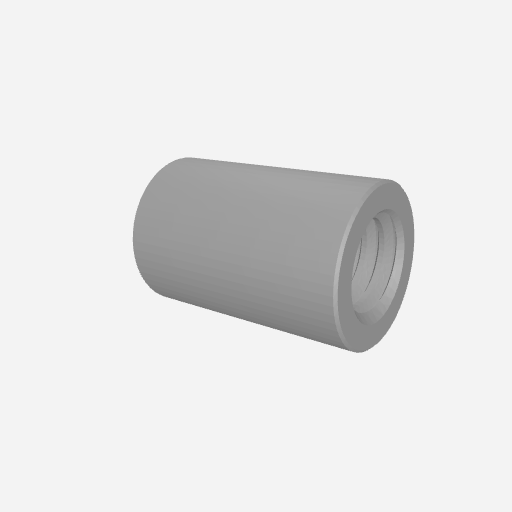
Part: Standoff6OD9